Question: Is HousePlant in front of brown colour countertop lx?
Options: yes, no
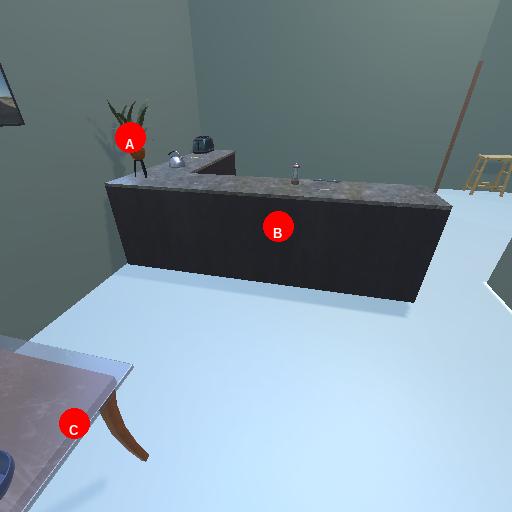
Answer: yes